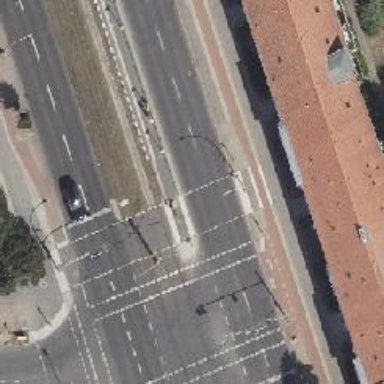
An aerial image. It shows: Road crossing with traffic signals.